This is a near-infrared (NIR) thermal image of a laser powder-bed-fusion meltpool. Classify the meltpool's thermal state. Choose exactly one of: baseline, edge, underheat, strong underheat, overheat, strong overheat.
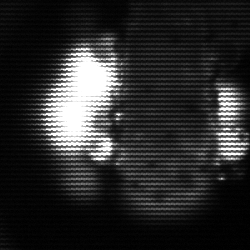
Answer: strong underheat